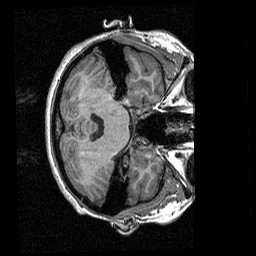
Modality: T1w
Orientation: axial
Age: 18
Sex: female
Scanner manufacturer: siemens
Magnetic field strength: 3 T
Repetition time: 2.3 s
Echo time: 0.00298 s